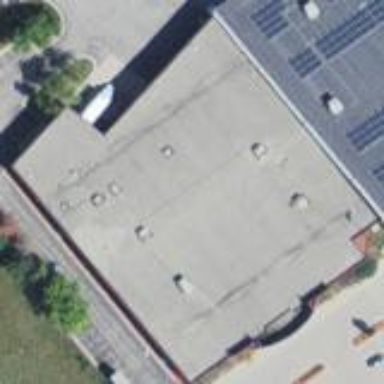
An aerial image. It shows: Commercial building.